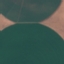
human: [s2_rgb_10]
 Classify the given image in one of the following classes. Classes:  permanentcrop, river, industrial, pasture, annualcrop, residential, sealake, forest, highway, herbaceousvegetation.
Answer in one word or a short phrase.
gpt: AnnualCrop